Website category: auto
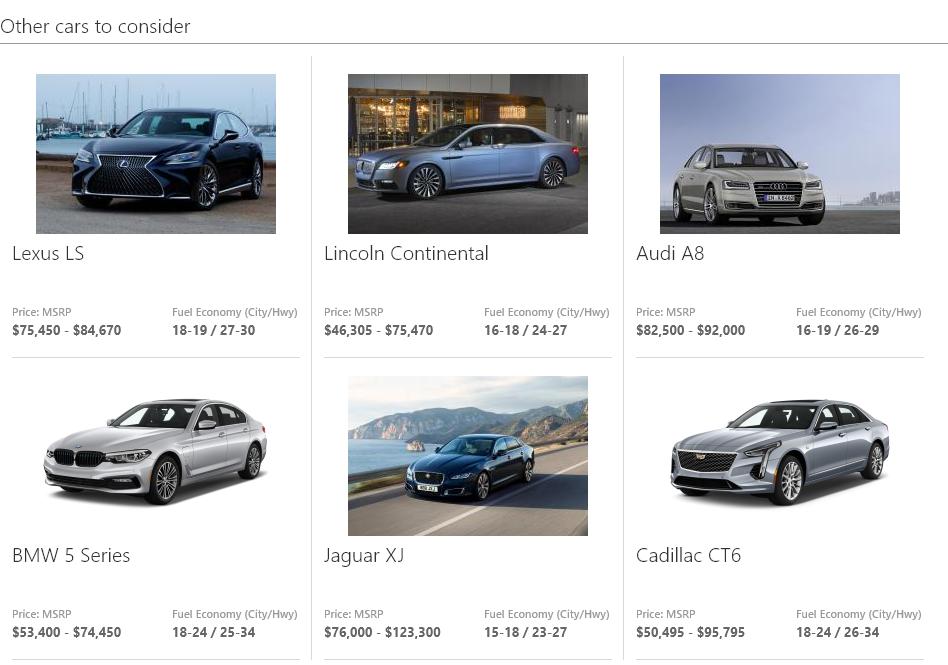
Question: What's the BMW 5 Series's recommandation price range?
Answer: $53,400 - $74,450

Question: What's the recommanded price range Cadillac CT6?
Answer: $50,495 - $95,795

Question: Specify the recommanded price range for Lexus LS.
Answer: $75,450 - $84,670

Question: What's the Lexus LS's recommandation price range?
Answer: $75,450 - $84,670

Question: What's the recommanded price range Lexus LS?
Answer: $75,450 - $84,670

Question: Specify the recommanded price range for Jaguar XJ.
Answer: $76,000 - $123,300

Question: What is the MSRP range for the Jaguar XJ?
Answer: $76,000 - $123,300

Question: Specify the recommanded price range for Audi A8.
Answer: $82,500 - $92,000

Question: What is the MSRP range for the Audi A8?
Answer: $82,500 - $92,000

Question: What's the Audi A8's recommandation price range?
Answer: $82,500 - $92,000

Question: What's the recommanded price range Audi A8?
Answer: $82,500 - $92,000

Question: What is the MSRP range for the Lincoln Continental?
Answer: $46,305 - $75,470

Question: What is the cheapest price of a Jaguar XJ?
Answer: $76,000

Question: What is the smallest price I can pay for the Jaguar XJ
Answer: $76,000

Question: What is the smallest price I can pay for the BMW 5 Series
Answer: $53,400

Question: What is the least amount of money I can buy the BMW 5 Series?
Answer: $53,400

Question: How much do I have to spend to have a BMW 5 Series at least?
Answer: $53,400

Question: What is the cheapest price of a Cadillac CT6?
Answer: $50,495

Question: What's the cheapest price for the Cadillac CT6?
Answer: $50,495

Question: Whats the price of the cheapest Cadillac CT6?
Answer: $50,495

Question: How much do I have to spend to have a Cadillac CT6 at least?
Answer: $50,495

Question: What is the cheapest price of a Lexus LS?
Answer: $75,450

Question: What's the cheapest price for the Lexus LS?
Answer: $75,450

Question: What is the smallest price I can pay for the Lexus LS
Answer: $75,450

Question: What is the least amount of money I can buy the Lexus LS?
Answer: $75,450

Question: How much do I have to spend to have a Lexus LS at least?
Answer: $75,450

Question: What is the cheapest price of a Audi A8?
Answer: $82,500

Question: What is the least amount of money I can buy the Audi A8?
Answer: $82,500

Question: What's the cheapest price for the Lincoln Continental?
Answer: $46,305

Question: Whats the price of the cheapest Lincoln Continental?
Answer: $46,305

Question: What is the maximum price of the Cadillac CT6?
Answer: $95,795

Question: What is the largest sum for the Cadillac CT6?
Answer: $95,795

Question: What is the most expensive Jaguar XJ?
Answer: $123,300

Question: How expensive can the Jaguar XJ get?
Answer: $123,300

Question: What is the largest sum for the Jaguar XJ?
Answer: $123,300

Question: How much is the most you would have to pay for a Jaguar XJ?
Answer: $123,300

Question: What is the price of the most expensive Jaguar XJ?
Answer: $123,300

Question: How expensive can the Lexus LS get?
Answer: $84,670

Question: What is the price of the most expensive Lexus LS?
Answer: $84,670

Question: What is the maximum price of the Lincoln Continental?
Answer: $75,470

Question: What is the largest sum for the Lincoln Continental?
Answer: $75,470

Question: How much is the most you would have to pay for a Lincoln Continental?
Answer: $75,470

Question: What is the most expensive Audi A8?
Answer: $92,000

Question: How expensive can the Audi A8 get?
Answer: $92,000

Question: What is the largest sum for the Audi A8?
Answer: $92,000

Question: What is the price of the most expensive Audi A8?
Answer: $92,000

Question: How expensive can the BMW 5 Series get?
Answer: $74,450

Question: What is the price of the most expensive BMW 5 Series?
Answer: $74,450

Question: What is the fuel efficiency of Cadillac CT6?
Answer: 18-24 / 26-34

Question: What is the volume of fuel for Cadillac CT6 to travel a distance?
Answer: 18-24 / 26-34

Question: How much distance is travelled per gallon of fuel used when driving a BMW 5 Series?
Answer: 18-24 / 25-34

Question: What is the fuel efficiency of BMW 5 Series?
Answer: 18-24 / 25-34

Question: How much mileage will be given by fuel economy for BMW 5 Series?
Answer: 18-24 / 25-34

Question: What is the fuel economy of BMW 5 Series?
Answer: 18-24 / 25-34

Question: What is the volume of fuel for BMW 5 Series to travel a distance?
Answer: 18-24 / 25-34

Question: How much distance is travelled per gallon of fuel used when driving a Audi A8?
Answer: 16-19 / 26-29

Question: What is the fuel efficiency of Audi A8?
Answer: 16-19 / 26-29

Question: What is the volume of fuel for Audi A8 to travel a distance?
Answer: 16-19 / 26-29

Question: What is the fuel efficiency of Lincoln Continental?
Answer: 16-18 / 24-27

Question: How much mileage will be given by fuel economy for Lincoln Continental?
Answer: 16-18 / 24-27

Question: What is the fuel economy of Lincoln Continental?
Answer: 16-18 / 24-27

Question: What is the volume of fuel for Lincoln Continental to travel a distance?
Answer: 16-18 / 24-27

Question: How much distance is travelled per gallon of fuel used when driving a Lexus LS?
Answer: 18-19 / 27-30

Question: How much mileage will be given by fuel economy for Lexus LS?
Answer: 18-19 / 27-30